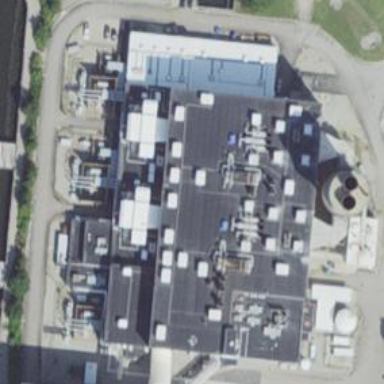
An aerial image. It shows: Gas turbine power generator.